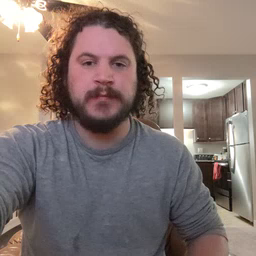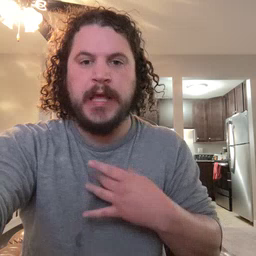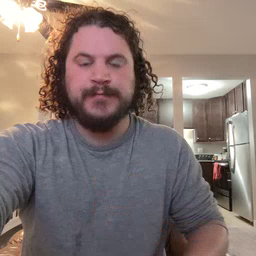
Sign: like